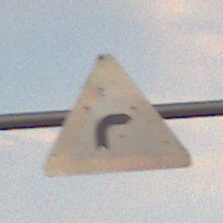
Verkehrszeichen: KurveRechts
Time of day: SunriseSunset
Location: Outdoor (Nature)
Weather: PartlyCloudy
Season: NotSpecified
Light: Natural